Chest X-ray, AP view. Patient: 53 years old, sex M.
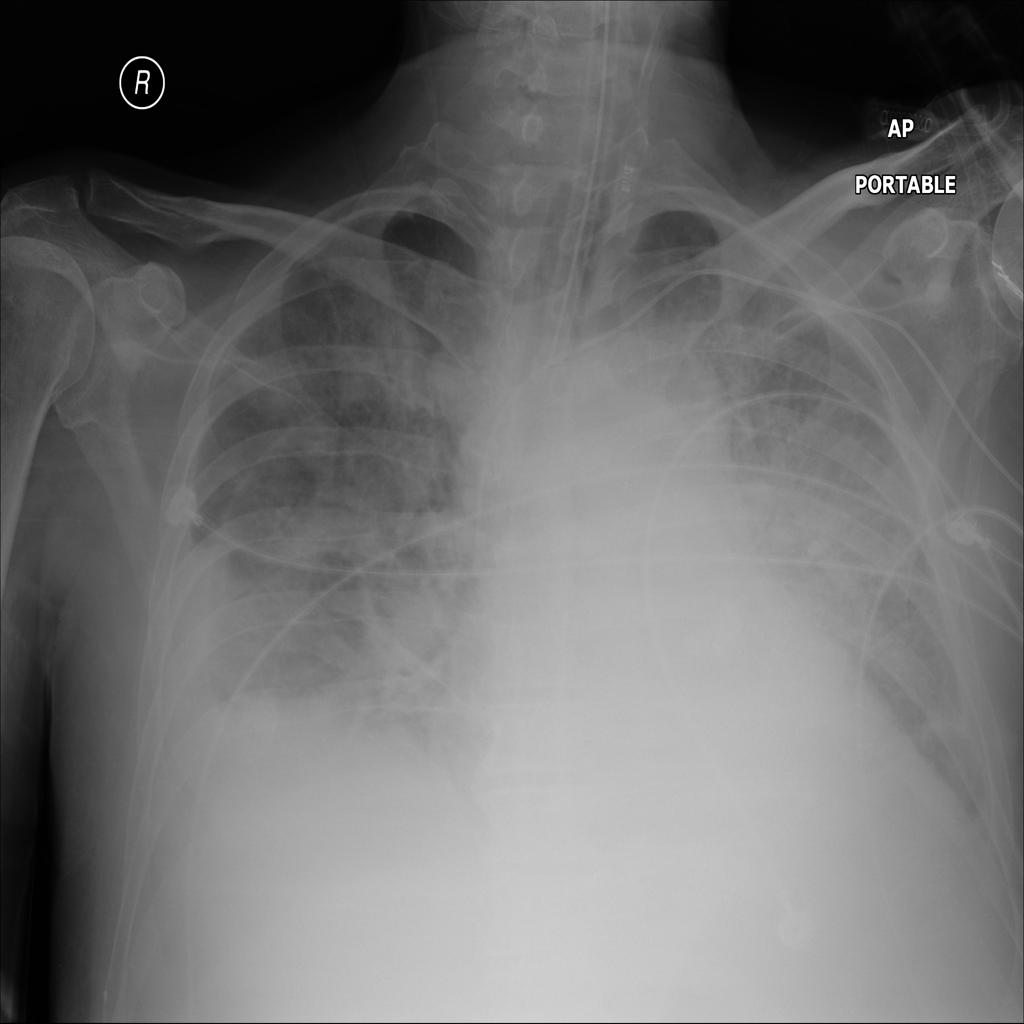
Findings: Effusion, Infiltration